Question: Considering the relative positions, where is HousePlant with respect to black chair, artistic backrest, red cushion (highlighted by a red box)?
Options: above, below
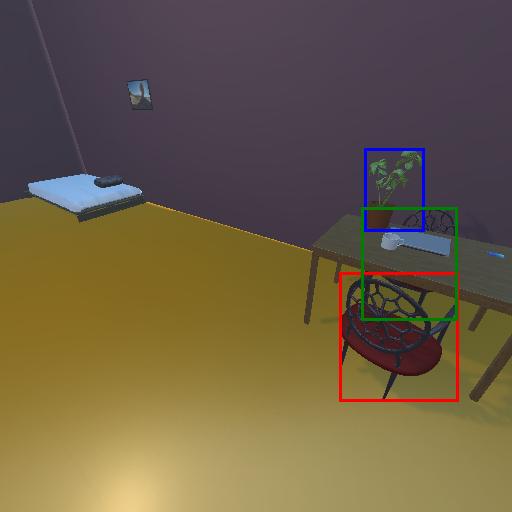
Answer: above